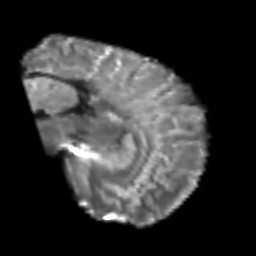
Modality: T2w
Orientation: sagittal
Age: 50
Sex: male
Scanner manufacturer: siemens
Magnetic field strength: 3 T
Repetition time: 6.1 s
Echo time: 0.101 s